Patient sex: M
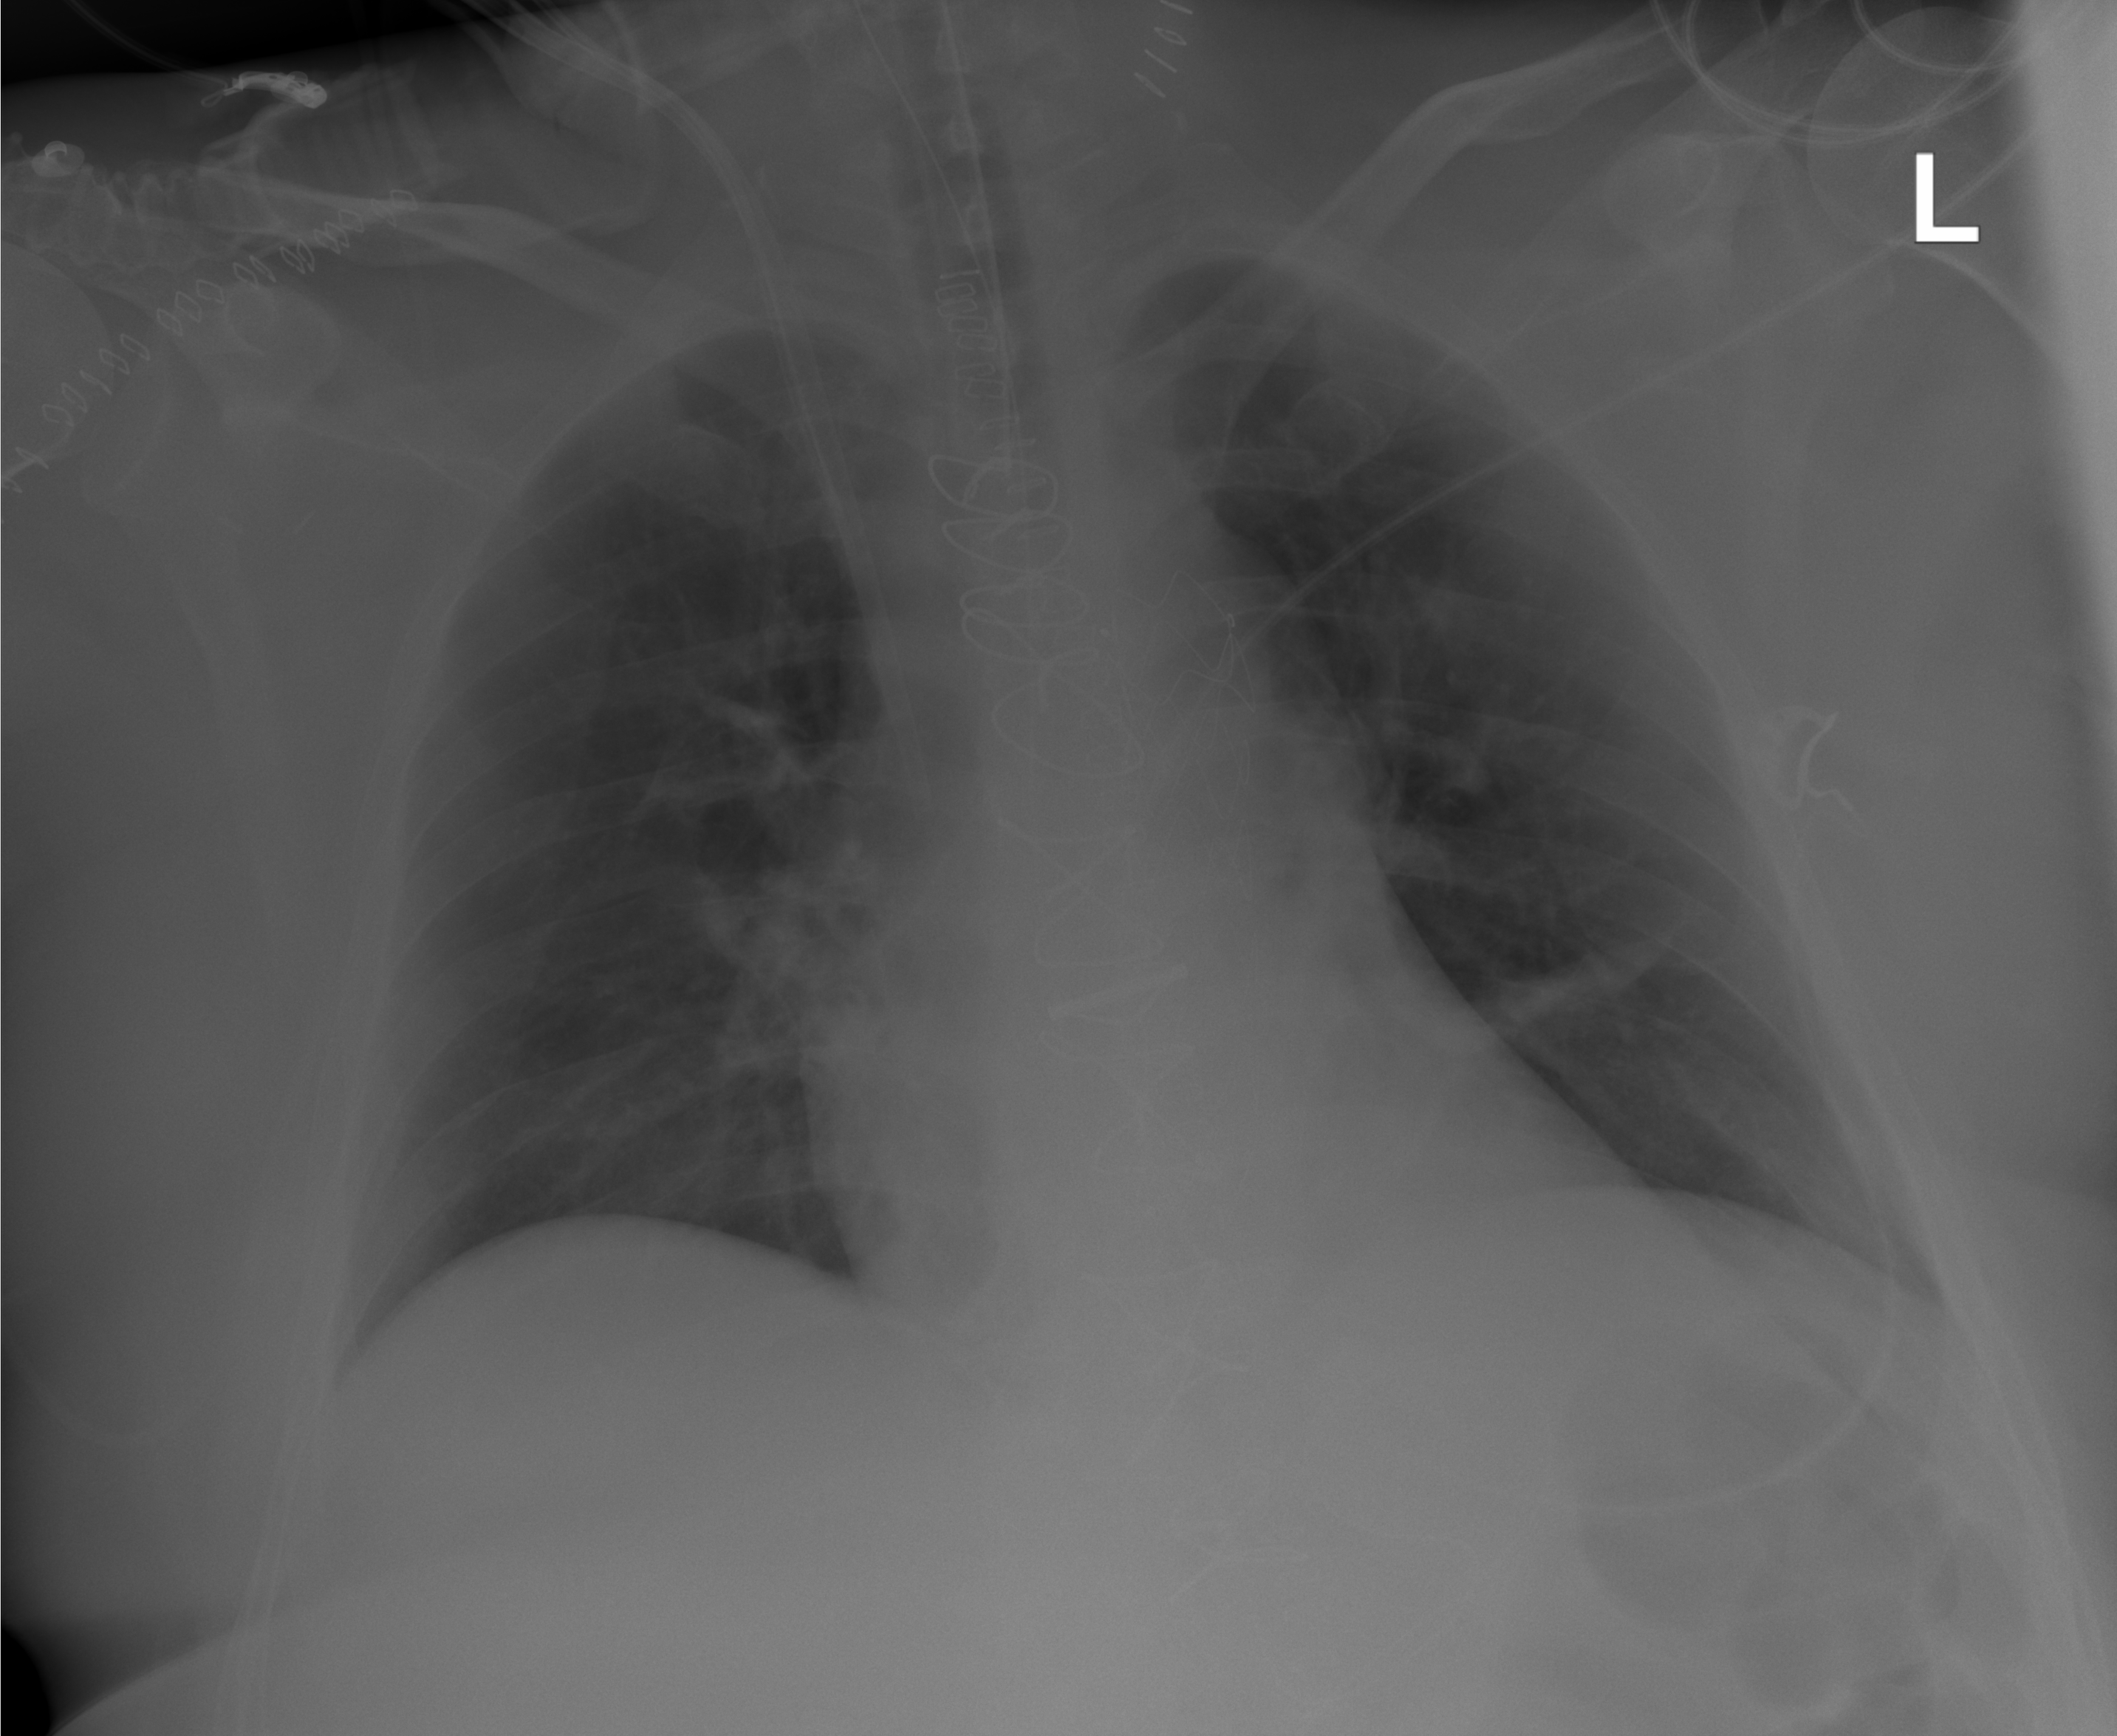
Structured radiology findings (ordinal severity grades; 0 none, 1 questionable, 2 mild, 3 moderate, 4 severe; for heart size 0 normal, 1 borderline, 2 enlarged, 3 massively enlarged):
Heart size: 1
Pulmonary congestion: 0
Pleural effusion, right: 0
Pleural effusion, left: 0
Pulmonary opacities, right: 2
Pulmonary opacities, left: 2
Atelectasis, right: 0
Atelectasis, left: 2